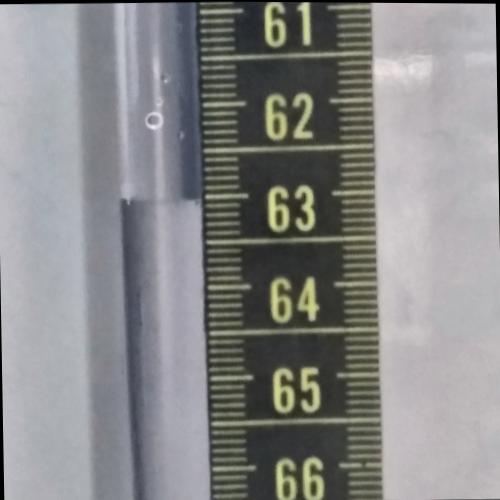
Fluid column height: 63.0 cm